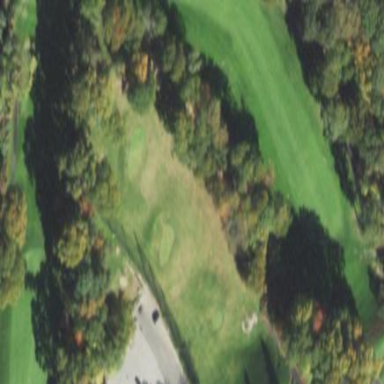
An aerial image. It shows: Rough area in golf course.